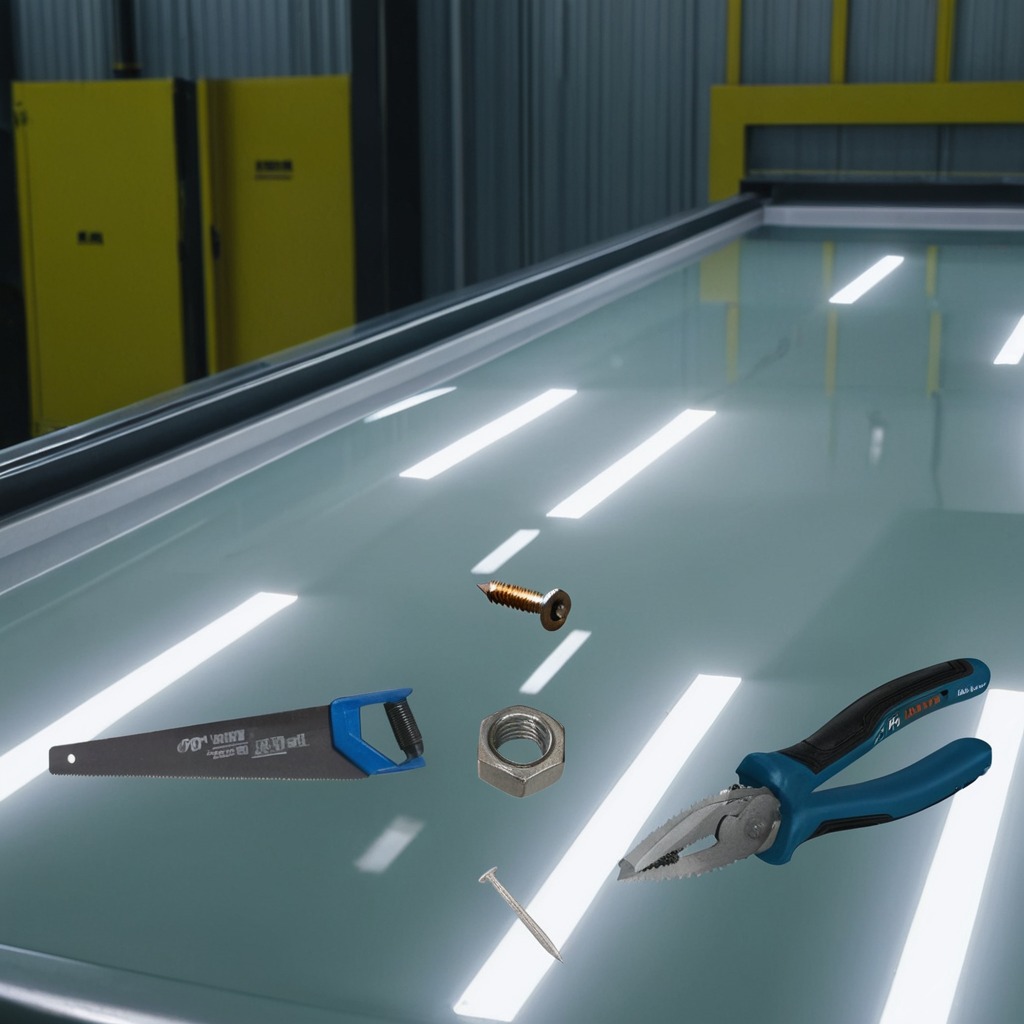
A metal machine screw, an iron nail, pliers, a handheld metal saw, and a metal nut are lying on the table in the ship maintenance bay industrial lighting.